【题型】解答题　【知识点】平面几何　【难度】medium
已知在 $\triangle ABC$ 中，$AB = AC$，点 $D$ 在 $\angle BAC$ 的平分线上，联结 $BD$ 并延长，交边 $AC$ 于点 $E$。

(1) 点 $F$ 在 $BE$ 延长线上，$AF = AB$，

$^{\textcircled{1}}$ 如图 1，若 $BD$ 平分 $\angle ABC$，$BD:DF = 2:3$，求 $\cos \angle ABC$ 的值；

$^{\textcircled{2}}$ 如图 2，若 $E$ 是 $AC$ 的中点，$BD = AE$，求 $AE:EF$ 的值；

(2) 如图 3，若 $\triangle AED \sim \triangle BEA$，$AE = 2$，$EC = 3$，求 $BC$ 的长。
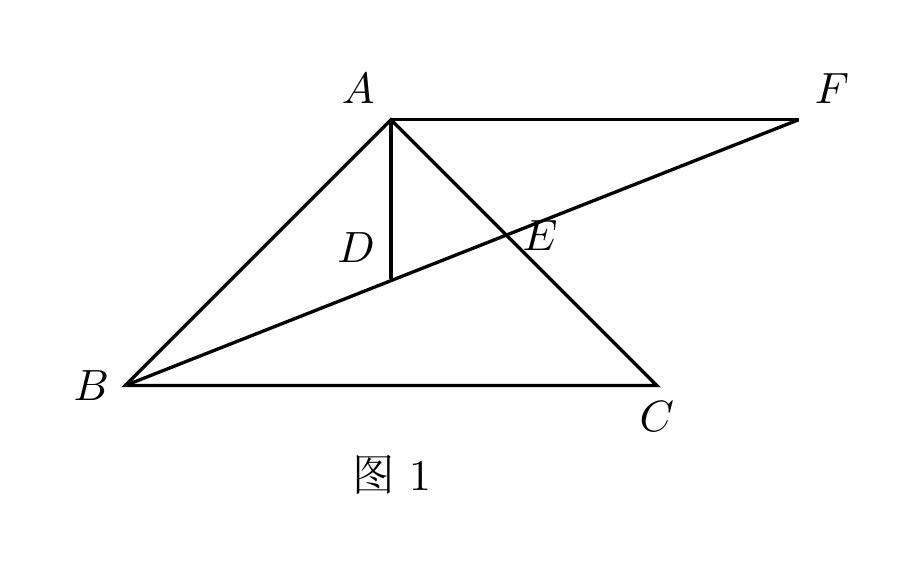
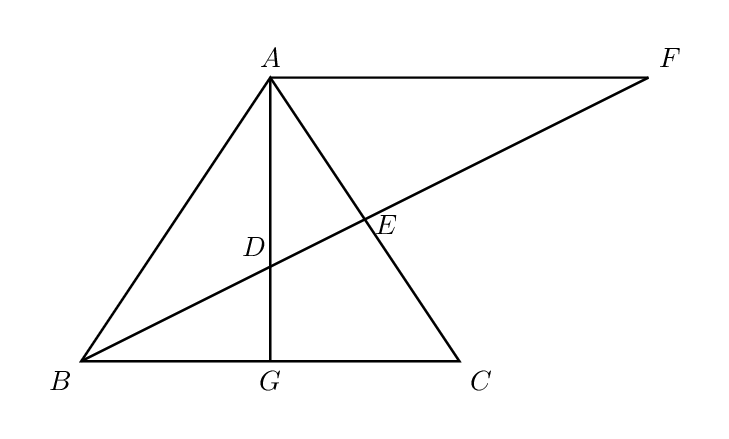
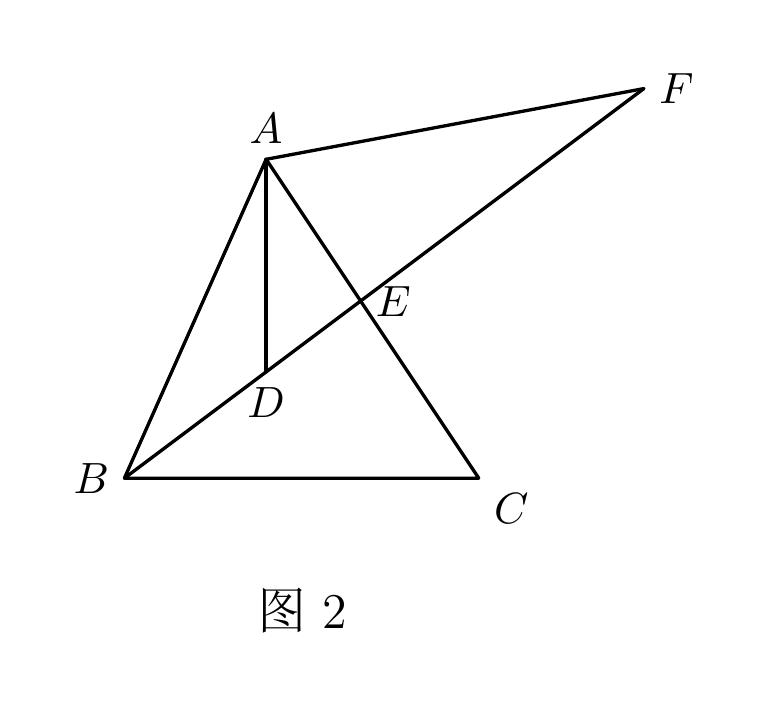
【解答】
【答案】(1)$^{\textcircled{1}}$$\frac{2}{3}$；$^{\textcircled{2}}$$\frac{1}{2}$

(2)$\frac{5\sqrt{2}}{2}$

【分析】（1）$^{\textcircled{1}}$ 延长 $AD$，交 $BC$ 于点 $G$，根据 $AB = AC$，点 $D$ 在 $\angle BAC$ 的平分线上，得到 $BG = GC$，$AG \perp BC$，结合 $AF = AB$，$BD$ 平分 $\angle ABC$，得到 $\angle ABF = \angle CBF$，$\angle ABF = \angle AFB$，得到 $\angle CBF = \angle AFB$，判定 $BG \parallel AF$，从而得到 $\frac{BG}{AF} = \frac{BD}{DF} = \frac{BG}{AB} = \cos \angle ABC = \frac{2}{3}$。

$^{\textcircled{2}}$ 如图（略）

（2）延长 $AD$，交 $BC$ 于点 $G$，过点 $E$ 作 $EF \perp BC$，垂足为 $F$，证明 $DG \parallel EF$，由此得到 $\frac{AE}{EC} = \frac{GF}{FC}$，$\frac{BD}{DF} = \frac{BG}{GF}$，根据已知，求得 $DE = \frac{2\sqrt{14}}{7}$，再利用勾股定理计算即可。

【详解】（1）$^{\textcircled{1}}$ 延长 $AD$，交 $BC$ 于点 $G$，

因为 $AB = AC$，点 $D$ 在 $\angle BAC$ 的平分线上，
所以 $BG = GC$，$AG \perp BC$，

因为 $AF = AB$，$BD$ 平分 $\angle ABC$，
所以 $\angle ABF = \angle CBF$，$\angle ABF = \angle AFB$，

所以 $\angle CBF = \angle AFB$，
所以 $BG \parallel AF$，

所以 $\frac{BG}{AF} = \frac{BD}{DF} = \frac{BG}{AB} = \cos \angle ABC = \frac{2}{3}$。

$^{\textcircled{2}}$ 如图（略）

（2）延长 $AD$，交 $BC$ 于点 $G$，过点 $E$ 作 $EF \perp BC$，垂足为 $F$，

因为 $AB = AC$，点 $D$ 在 $\angle BAC$ 的平分线上，
所以 $BG = GC$，$AG \perp BC$，

所以 $DG \parallel EF$，
所以 $\frac{AE}{EC} = \frac{GF}{FC}$，$\frac{BD}{DE} = \frac{BG}{GF}$，

因为 $AE = 2$，$EC = 3$，
所以 $\frac{AE}{EC} = \frac{GF}{FC} = \frac{2}{3}$。

设 $GF = 2x$，则 $FC = 3x$，$BG = 5x$，$BC = 10x$，

所以 $\frac{BD}{DE} = \frac{BG}{GF} = \frac{5}{2}$，

因为 $\triangle AED \sim \triangle BEA$，
所以 $\frac{AE}{BE} = \frac{AD}{BA} = \frac{ED}{AE}$，

所以 $\frac{2}{BE} = \frac{ED}{2}$，
所以 $BE \cdot ED = 4$，

所以 $(BD + DE) \cdot ED = \left(\frac{5}{2}DE + DE\right) \cdot ED = \frac{7}{2}DE^2 = 4$，

解得 $DE = \frac{2\sqrt{14}}{7}$，$DE = -\frac{2\sqrt{14}}{7}$（舍去），

所以 $BD = \frac{5}{2} \times \frac{2\sqrt{14}}{7} = \frac{5\sqrt{14}}{7}$，$BE = BD + DE = \frac{2\sqrt{14}}{7} + \frac{5\sqrt{14}}{7} = \sqrt{14}$，

根据勾股定理，得 $BE^2 = BF^2 + EF^2$，

所以 $(\sqrt{14})^2 = (7x)^2 + 3^2 - (3x)^2$，

解得 $x = \frac{\sqrt{2}}{4}$，$x = -\frac{\sqrt{2}}{4}$（舍去），

所以 $BC = 10x = 10 \times \frac{\sqrt{2}}{4} = \frac{5\sqrt{2}}{2}$。

【点睛】本题考查了等腰三角形的三线合一性质，三角形相似的判定和性质，平行线分线段成比例定理，勾股定理，三角函数，熟练掌握等腰三角形的性质，三角函数，勾股定理，三角形相似和平行线分线段成比例定理是解题的关键。
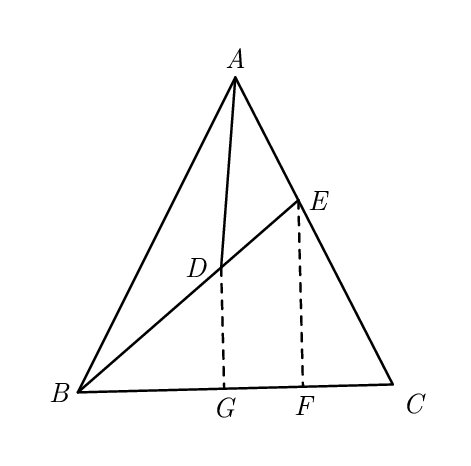
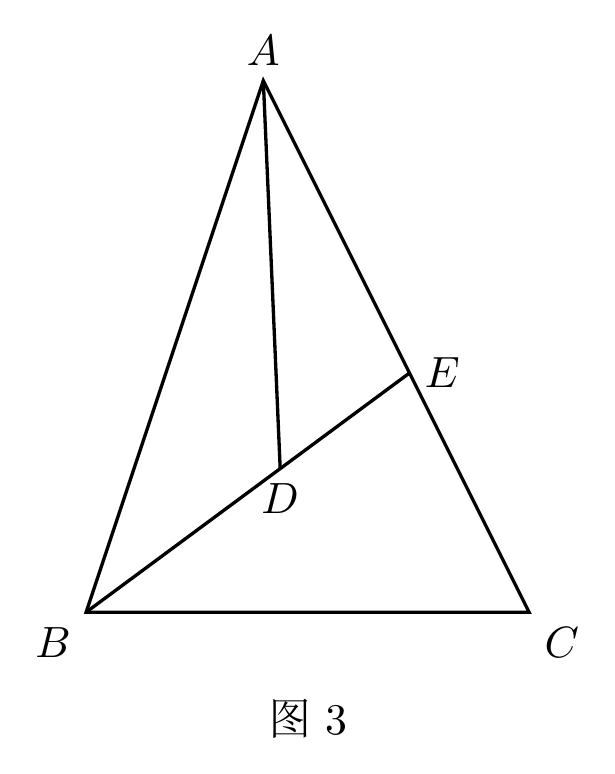